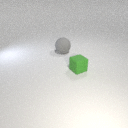
small green rubber cube to the right of large gray rubber sphere